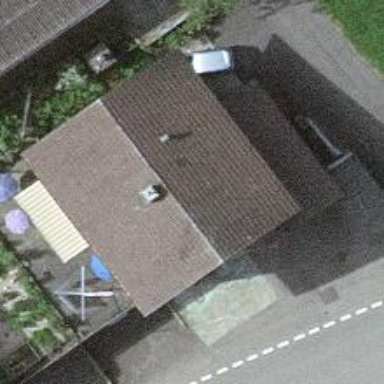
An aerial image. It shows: Residential building.